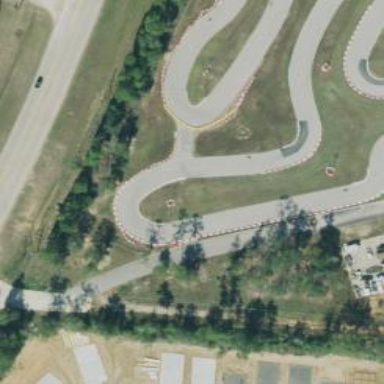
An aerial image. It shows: Karting raceway for sports enthusiasts.